五年级 · 立体几何学
（2022・建阳区）如图, 把 9 个大小相同的小正方体放入两个长方体盒子中, $\qquad$号盒子的容积大。

(1)

(2)
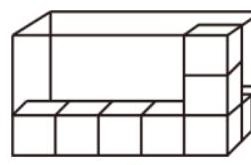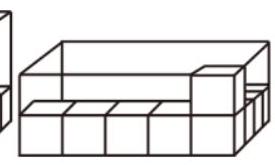
答案: 解(1)号盒子可以放:

$$
\begin{aligned}
& 5 \times 3 \times 3 \\
& =15 \times 3 \\
& =45 \text { 个) }
\end{aligned}
$$

(2)号盒子可以放:

$5 \times 4 \times 2$

$=20 \times 2$

$=40$ (个)

$45>40$

所以(1)号盒子的容积大。

故答案为: (1)。